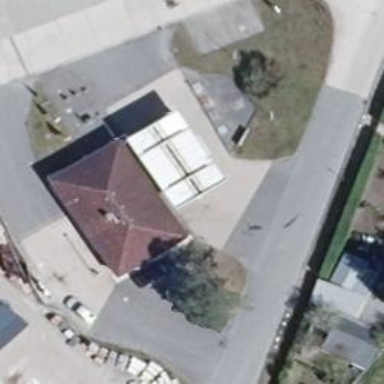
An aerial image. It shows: Convenience store that also serves as fuel station.